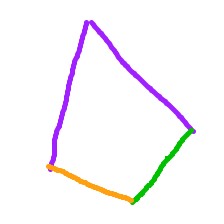
Shape: kite